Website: macys
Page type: billing-address
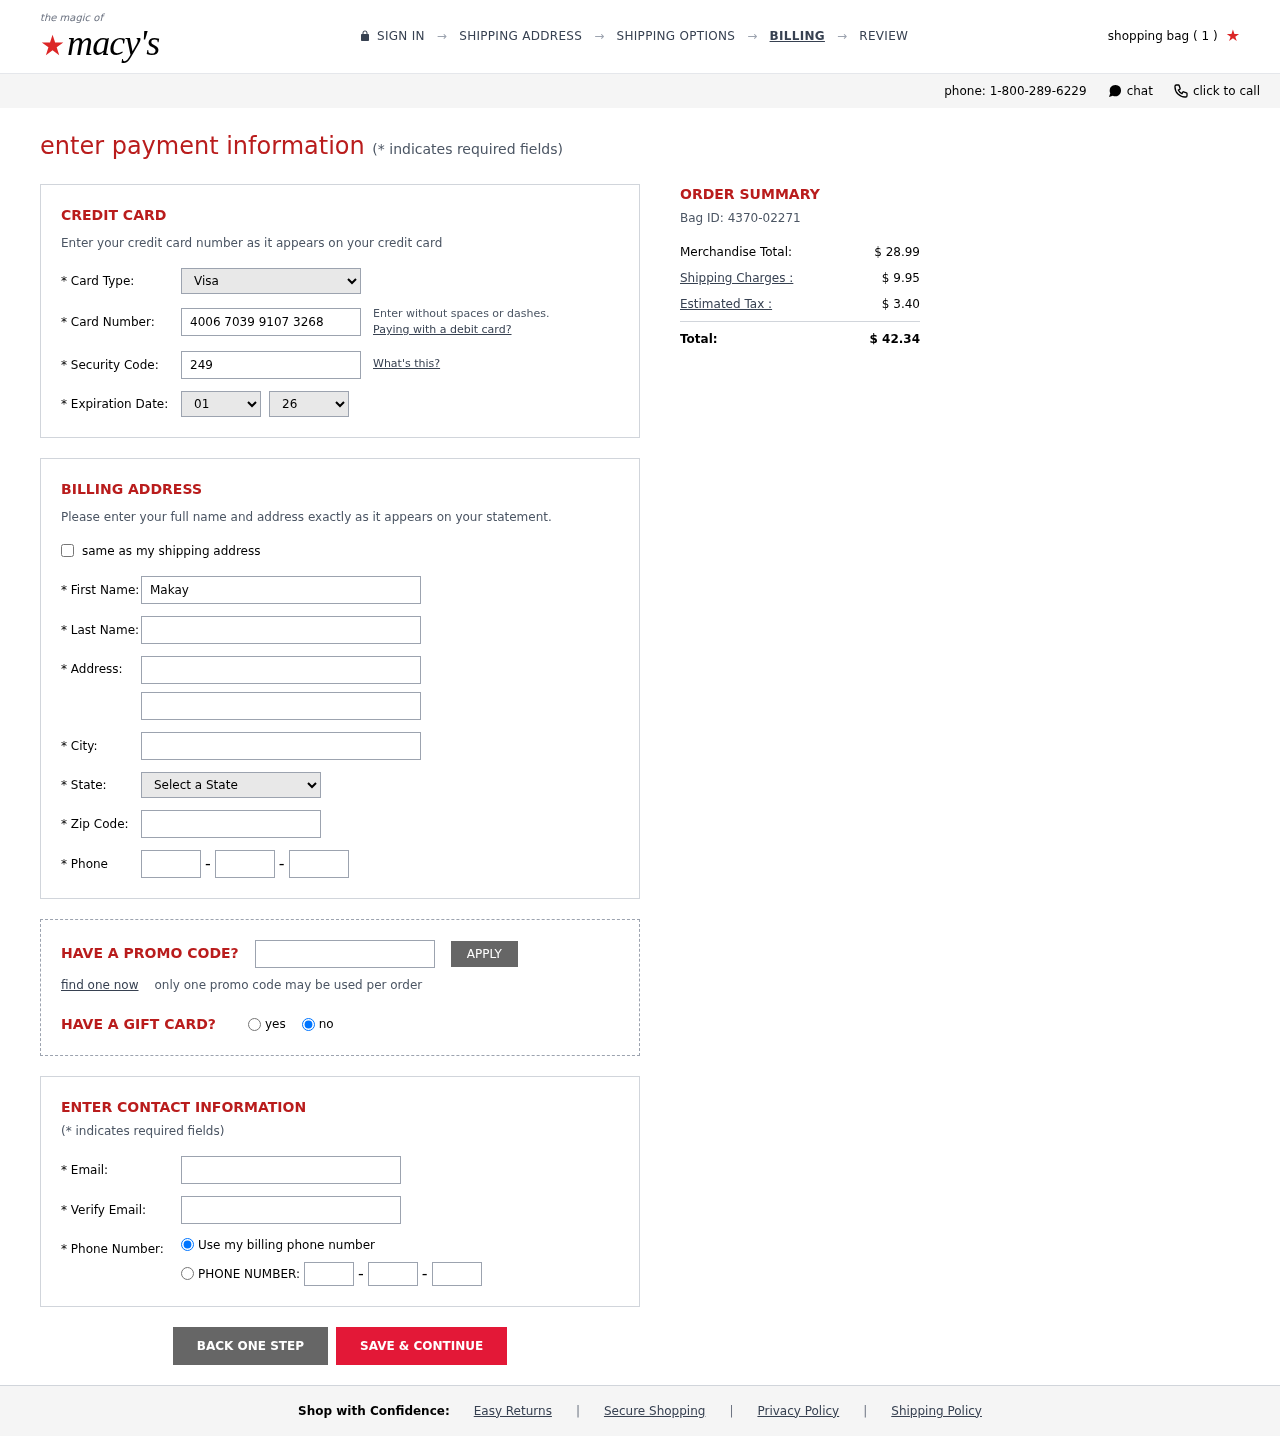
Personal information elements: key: PII_CARD_CVV
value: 249
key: PII_CARD_EXPIRY_MONTH
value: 01
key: PII_CARD_EXPIRY_YEAR
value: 26
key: PII_CARD_NUMBER
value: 4006 7039 9107 3268
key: PII_CARD_TYPE
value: Visa
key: PII_CITY
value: Patrickhaven
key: PII_EMAIL
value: makayla_downs@yahoo.com
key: PII_FIRSTNAME
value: Makayla
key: PII_LASTNAME
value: Downs
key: PII_PHONE_AREA
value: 727
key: PII_PHONE_PREFIX
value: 531
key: PII_PHONE_SUFFIX
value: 1196
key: PII_POSTCODE
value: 91949
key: PII_STATE_ABBR
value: SC
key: PII_STREET
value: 44866 Frazier Oval Apt. 246
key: PII_STREET2
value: Suite 431
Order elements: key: ORDER_NUM_ITEMS
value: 1
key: ORDER_ID
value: Bag ID: 4370-02271
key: ORDER_SUBTOTAL
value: $ 28.99
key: ORDER_SHIPPING_COST
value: $ 9.95
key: ORDER_TAX
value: $ 3.40
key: ORDER_TOTAL
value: $ 42.34